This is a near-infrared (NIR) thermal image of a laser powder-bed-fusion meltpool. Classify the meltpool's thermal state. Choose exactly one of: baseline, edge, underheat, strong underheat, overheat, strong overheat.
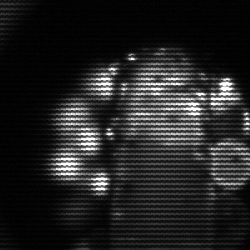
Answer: baseline